Question: I have a kiosk-style application where the user/operator can select applciations using special keys.
I have a management application that monitors the keys (via another API) and attempts to minimize and maximize other application windows as required.
For any given application, the pseudocode looks like:
'''
foreach(var process in NotCurrentProcess())
{
ShowWindowAsync(process.MainWindowHandle, SW_FORCEMINIMIZE);
}
ShowWindowAsync(myProcess.MainWindowHandle, SW_SHOWMAXIMIZED);
'''
This works fine for testing.
For deployment my application becomes the shell at 'HKLM\SOFTWARE\Microsoft\Windows NT\CurrentVersion\Winlogon'
Now when I minimize an application, there's no taskbar for it to go to and it floats above the top window.

Can anyone help with a root cause/fix for this?
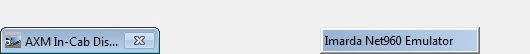
Answer: I assume you just want to hide the windows since there is no task bar to dock them in, right?
Rather than minimize the application window, just position it offscreen Like 10000 pixels to the left of where it is now using <URL>. Alternatively, you could just hide each window with the SW_HIDE flag to your ShowWindow call.
'''
for (process in NotCurrentProcess())
{
SetWindowPos(process.MainWindowHandle, HWND_BOTTOM, -10000, 0, 0, 0, SWP_NOSIZE|SWP_NOZORDER);
// OR call ShowWindow(process.MainWindowHandle, SW_HIDE);
}
SetWindowPos(myProcess.MainWindowHandle, HWND_TOP, 0, 0, 0, 0, SWP_NOSIZE);
ShowWindowAsync(myProcess.MainWindowHandle, SW_SHOWMAXIMIZED);
'''